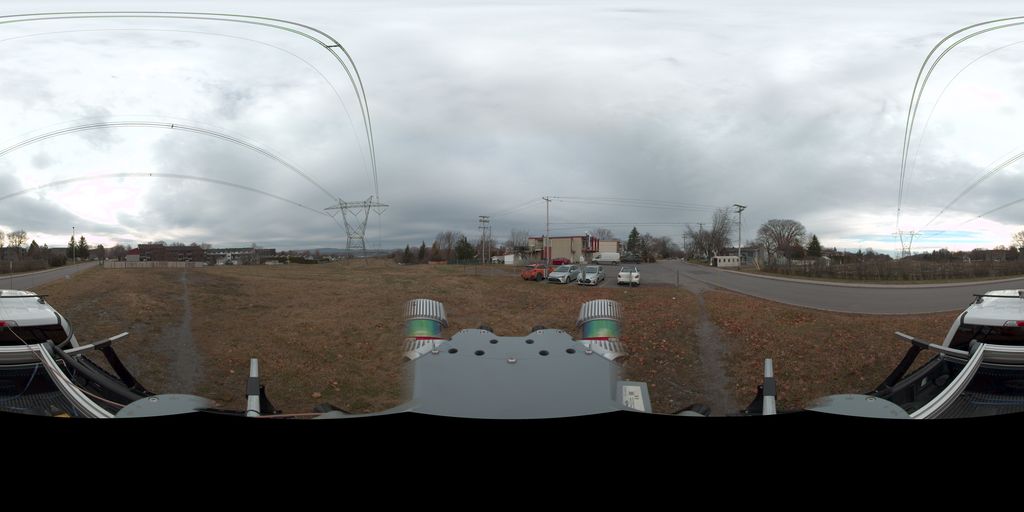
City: quebec_city